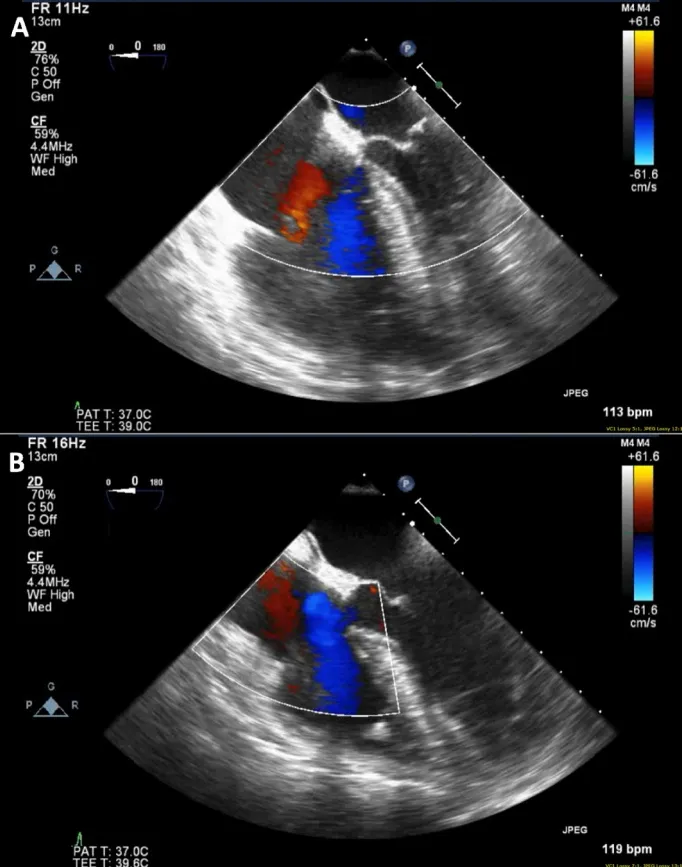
Intraoperative transesophageal echocardiogram images showing a significantly dilated right ventricle (Panel A) that normalized (Panel B) after surgical embolectomy.
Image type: radiology (ultrasound)